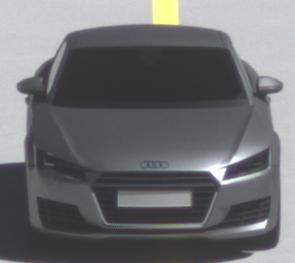
Make: Audi
Model: TT Coupé 1.8 TFSI
Detailed model: TT (8S) Coupé
Model produced from: 2015/08
Model produced until: 2018/06
Doors: 3
Color: gray
Road condition: dry road
Daytime: midday
Contrast: high contrast